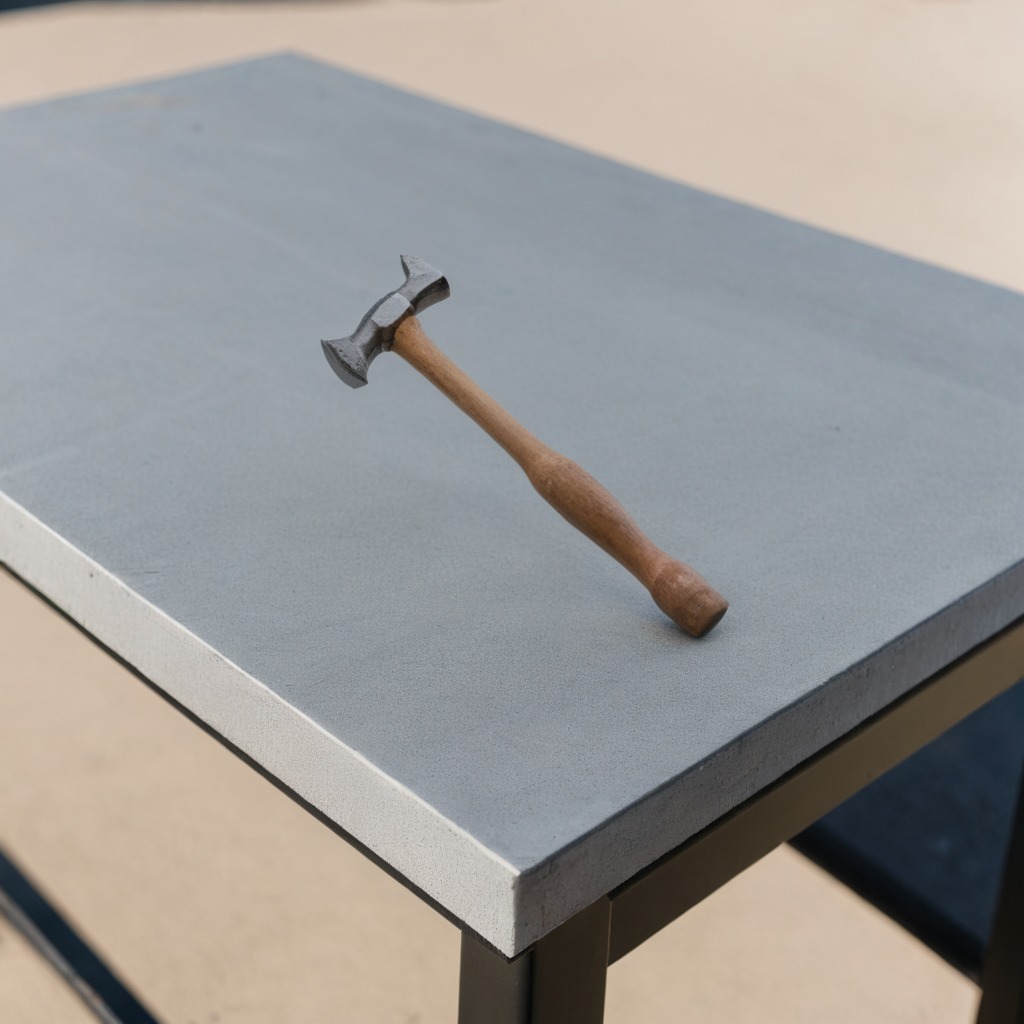
A hammer is lying on a clean utility table in a temporary outdoor tool station.